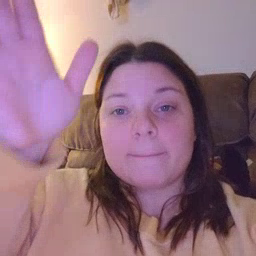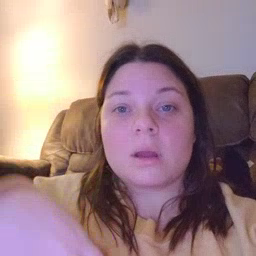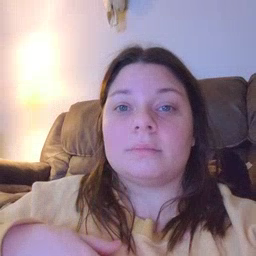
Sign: grandpa